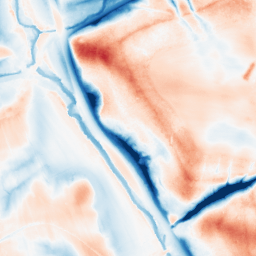
Category: edge_preserving
Decomposition family: guided
Decomposition parameters: radius: 16
eps: 0.1
Upsampling method: bspline
Upsampling parameters: scale: 8
Upsampling scale: 8